Question: I have 'RelativeLayout' that consists of 'TextView's that I use to inflate items in a list. The layout is like this:

The larger title text is sometimes too long, so I set the 'ellipsize' attribute on the 'TextView' to marquee, which cuts it off as you can see in the picture. more subtle in the pic (from the emulator) but on a device you can see more clearly that that the 'marquee' shifts the "Days Lent" label so they are not all aligned. Or rather, I believe the row with the marquee has the correct alignment, but the ones without the marquee get pulled further somehow.
This only happens on the 'marquee' setting and not on the regular ellipsis 'end', which makes me think it is something with the animation that the marquee does. I include my XML layout below so you can see how things work. Salient points from code: The title TV has padding to push it away from the right edge; "Days Lent" is positioned relative left of the 0 number; the title is 'alignParentLeft'; and the 0 number is 'aligneParentRight'.
I've tried changing the padding on "Days Lent" and messing with the 'marqueeRepeatLimit', as well as just using a regular ellipsis.
So: 'TextView'
Thanks.
'''
<RelativeLayout xmlns:android="http://schemas.android.com/apk/res/android"
android:layout_width="fill_parent"
android:layout_height="wrap_content">
<TextView
android:id="@+id/title"
android:layout_width="wrap_content"
android:layout_height="wrap_content"
android:textSize="24sp"
android:layout_alignParentLeft="true"
android:paddingRight="70dp"
android:paddingTop="3dp"
android:paddingBottom="3dp"
android:textColor="@color/green"
android:ellipsize="marquee"
android:singleLine="true" />
<TextView
android:id="@+id/description"
android:layout_width="wrap_content"
android:layout_height="wrap_content"
android:textSize="13sp"
android:layout_below="@id/title"
android:layout_alignParentLeft="true"
android:paddingRight="70dp"/>
<TextView
android:id="@+id/date"
android:layout_width="wrap_content"
android:layout_height="wrap_content"
android:textSize="13sp"
android:layout_below="@id/description"
android:layout_alignParentLeft="true"
android:paddingBottom="3dp"/>
<TextView
android:id="@+id/days"
android:layout_width="wrap_content"
android:layout_height="wrap_content"
android:textSize="32sp"
android:paddingRight="10dp"
android:layout_alignParentRight="true"
android:layout_centerVertical="true"
/>
<TextView
android:id="@+id/label"
android:layout_width="wrap_content"
android:layout_height="wrap_content"
android:textSize="11sp"
android:paddingRight="5dp"
android:text="Days
Lent"
android:layout_toLeftOf="@id/days"
android:layout_centerVertical="true"/>
'''
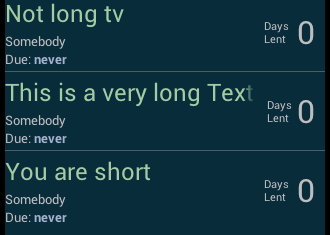
Answer: Well this was dumb...I just made the title 'fill_parent' instead of 'wrap_content' so that each title stretched all the way across the row and then had padding on the right side. So that made them all essentially the same length view and fixed the alignment issue.